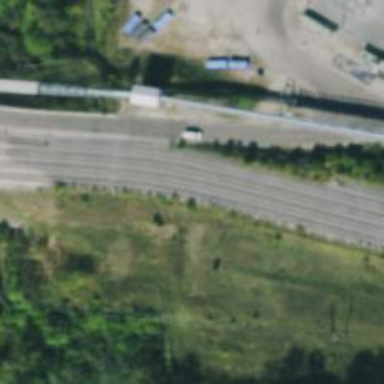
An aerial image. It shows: Rail spur service.